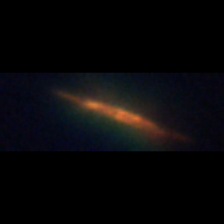
Taxon: Pennate
Group: Diatoms